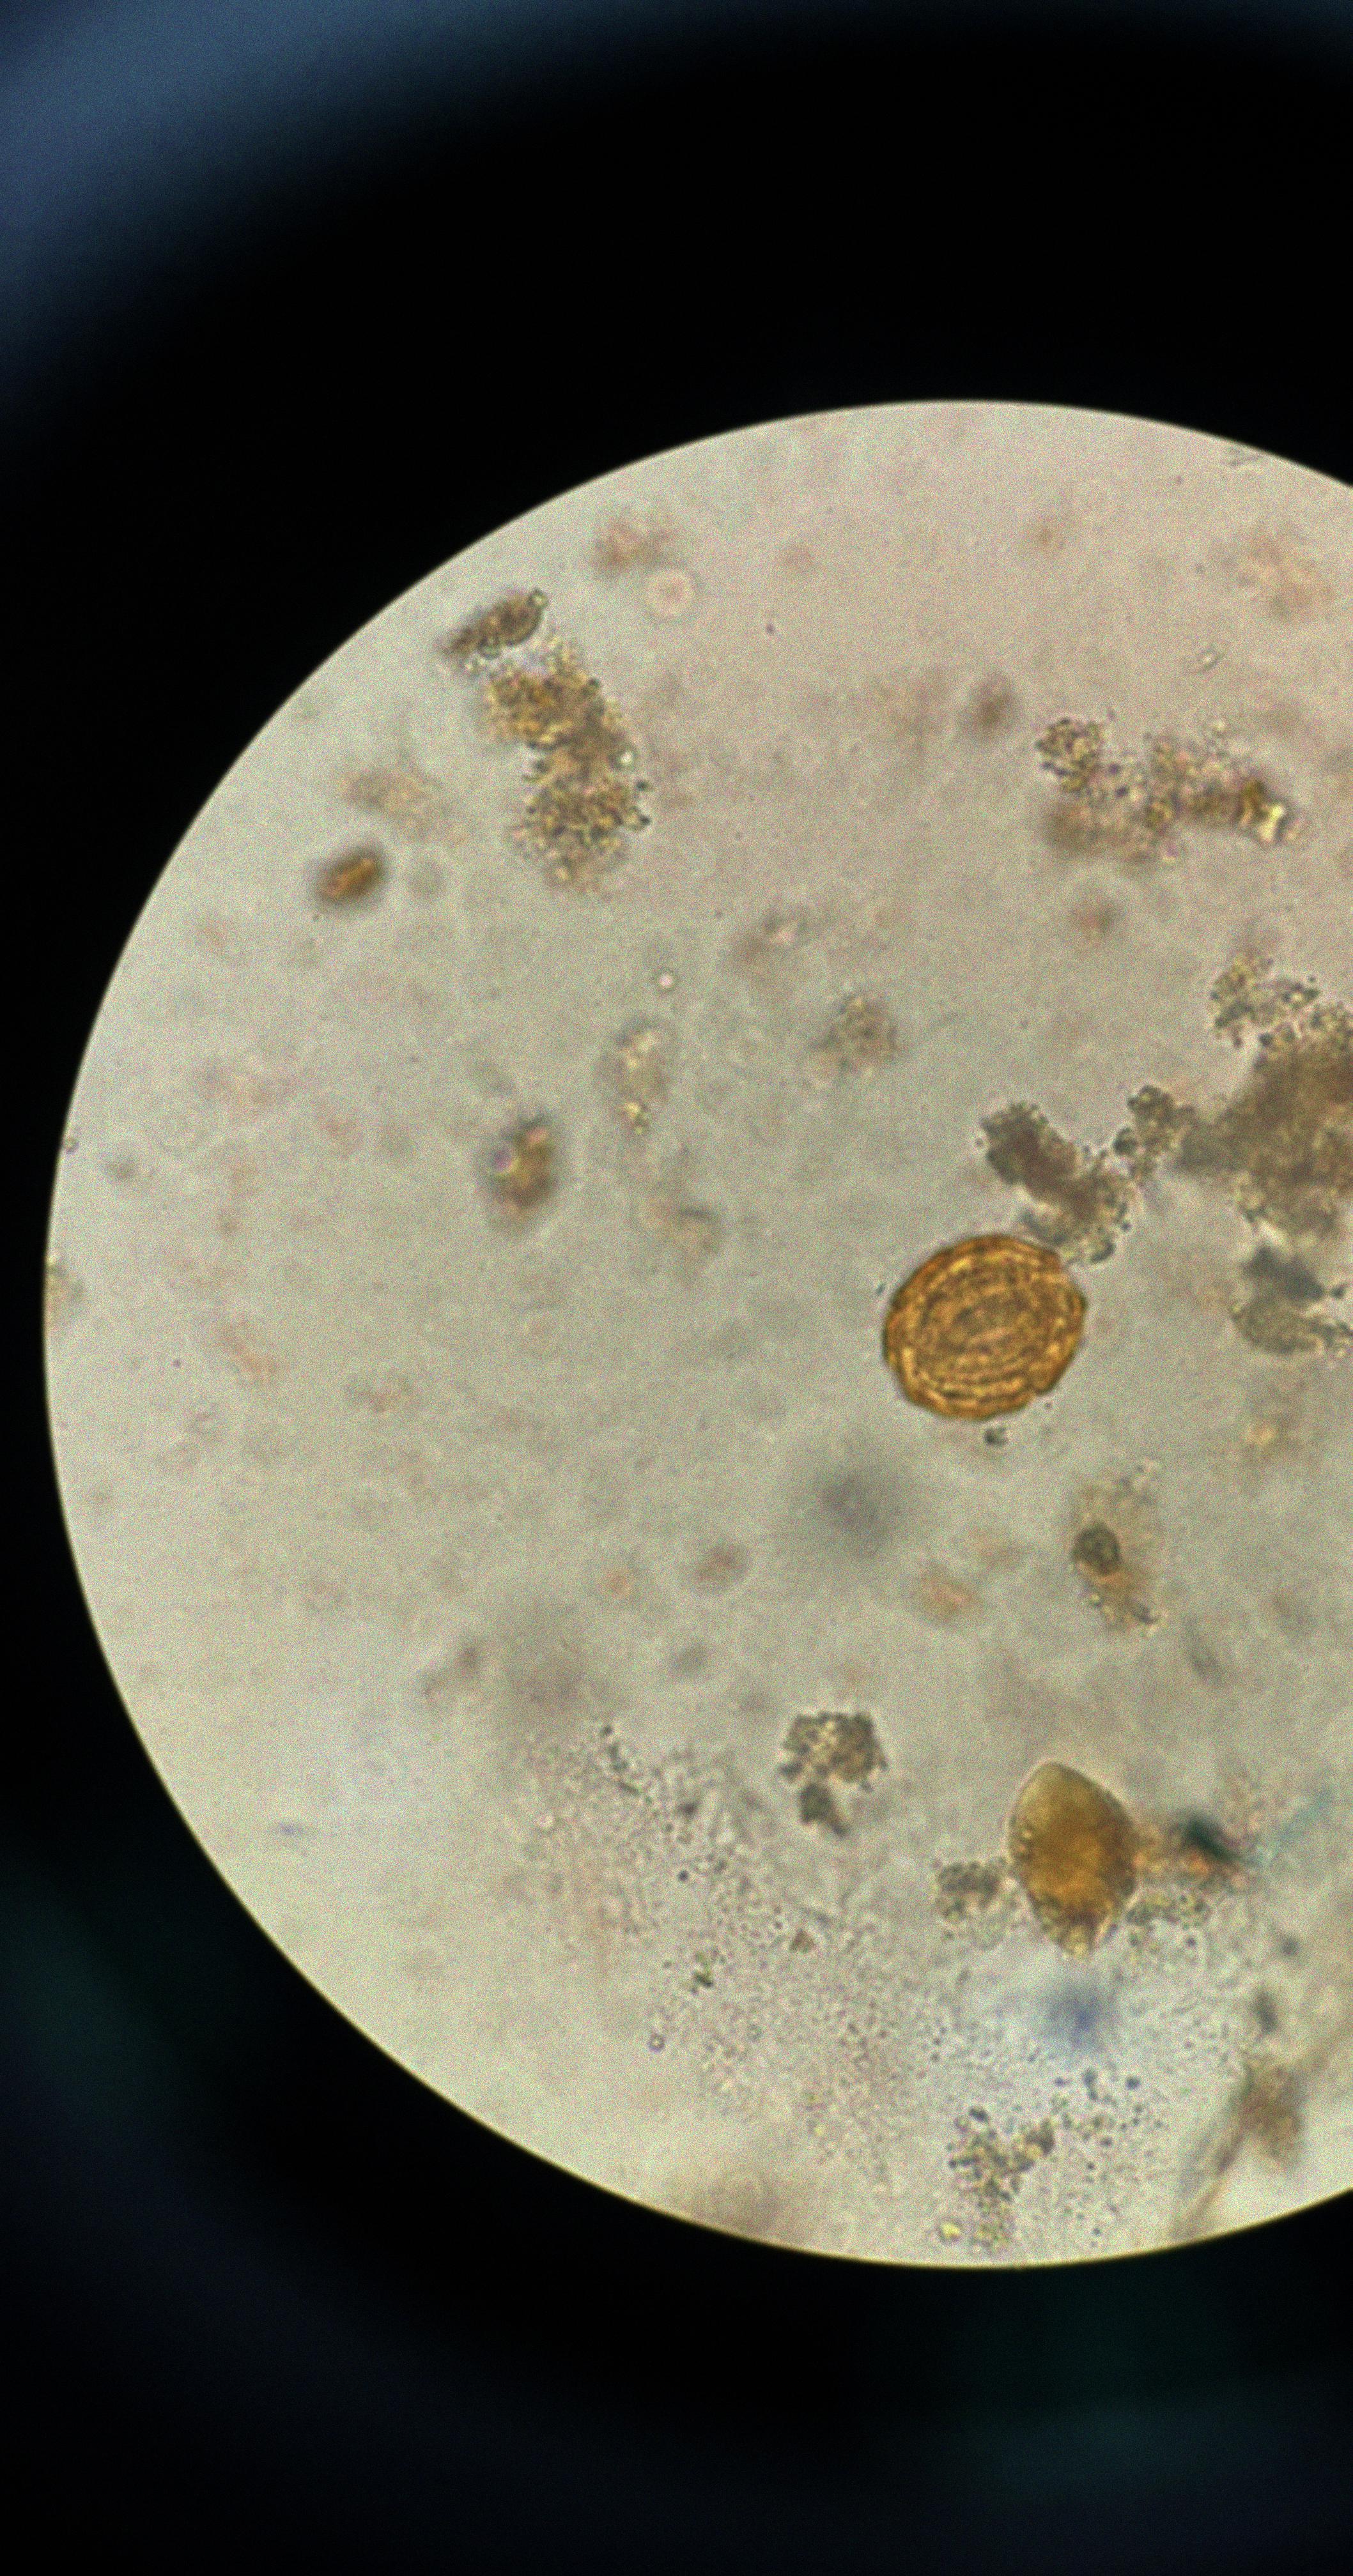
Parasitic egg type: Ascaris lumbricoides